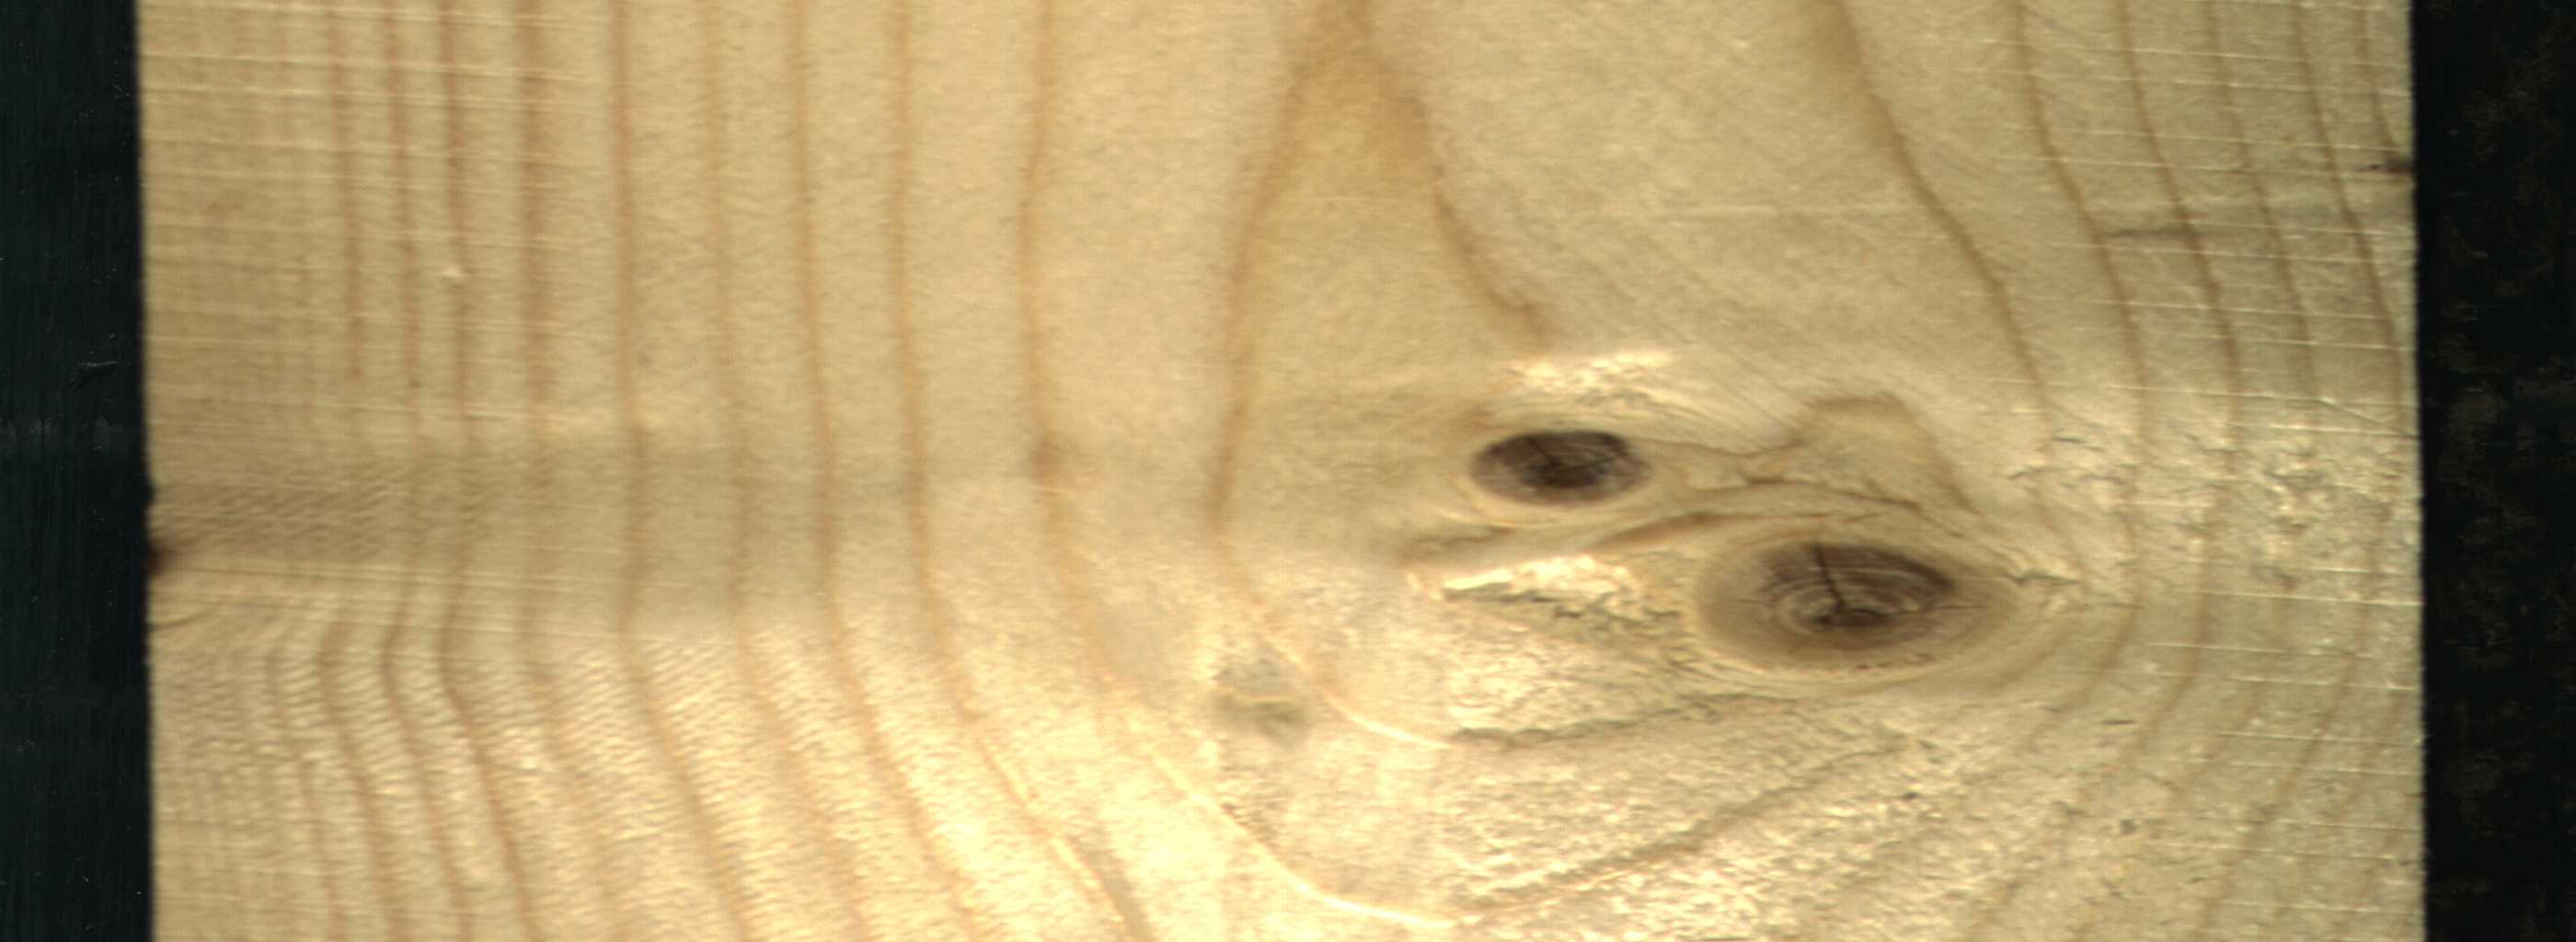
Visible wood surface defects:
knot_with_crack
Dead_Knot